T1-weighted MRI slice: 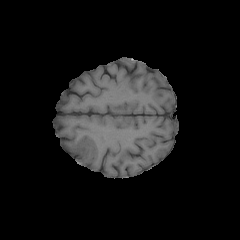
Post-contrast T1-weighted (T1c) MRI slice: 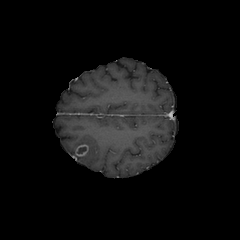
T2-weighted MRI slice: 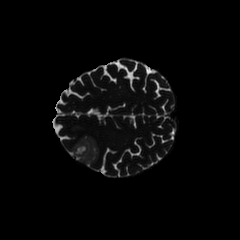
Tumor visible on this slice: yes